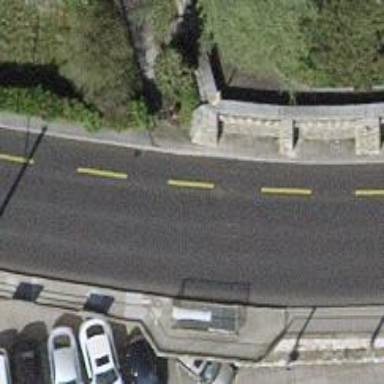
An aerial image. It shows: Set of steps on the road.